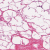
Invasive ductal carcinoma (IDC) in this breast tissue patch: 0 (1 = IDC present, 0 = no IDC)